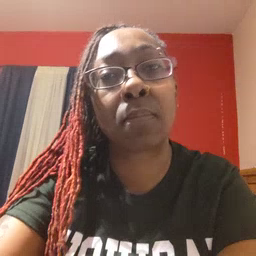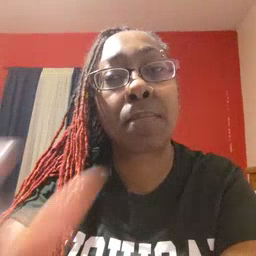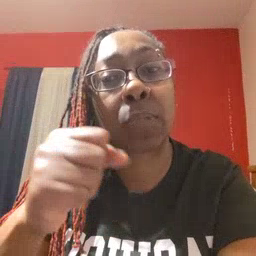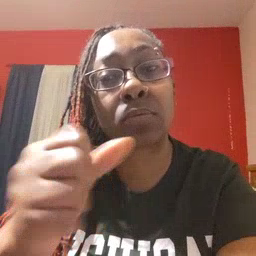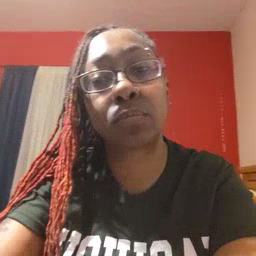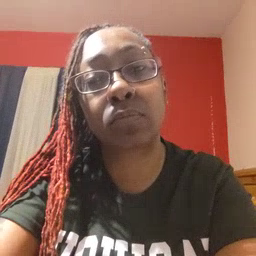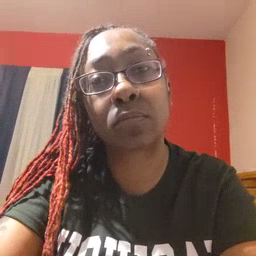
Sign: milk